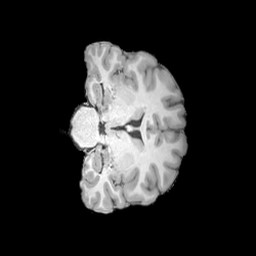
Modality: T1w
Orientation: coronal
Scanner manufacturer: siemens
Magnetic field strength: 3 T
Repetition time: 2 s
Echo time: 0.0024 s